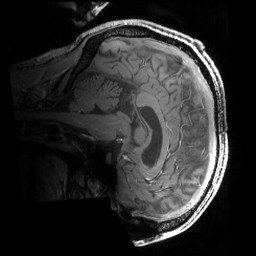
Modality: MP2RAGE
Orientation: sagittal